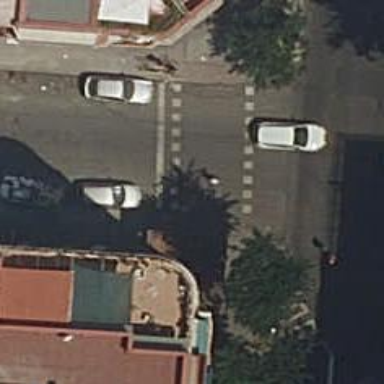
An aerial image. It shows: Kerb barrier.